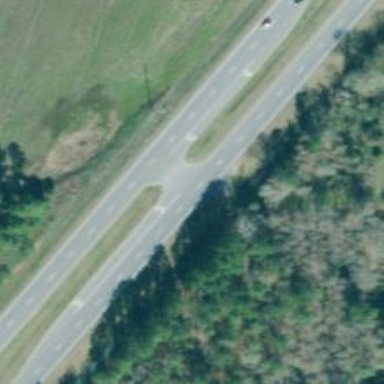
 surfaced with asphalt. It is classified as trunk highway."